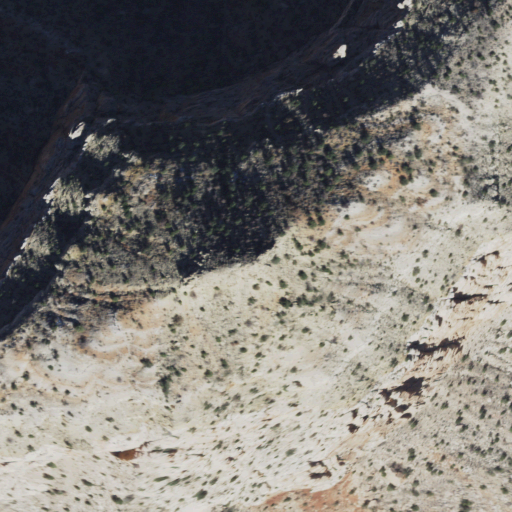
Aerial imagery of mountain in Arizona named Vesta Temple containing barren land, shrub, and evergreen forest